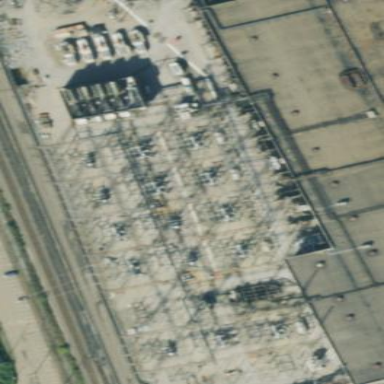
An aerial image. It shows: Power substation primarily used for electricity generation.